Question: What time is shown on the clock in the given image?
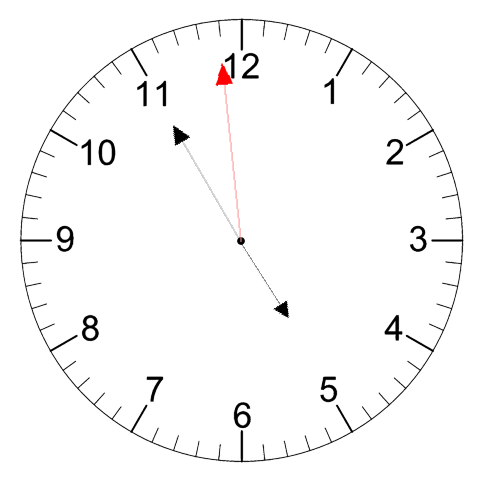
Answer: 04:54:59